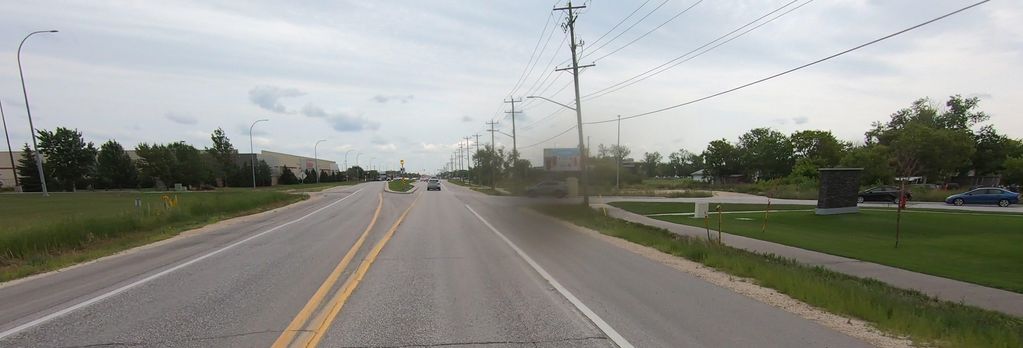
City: winnipeg